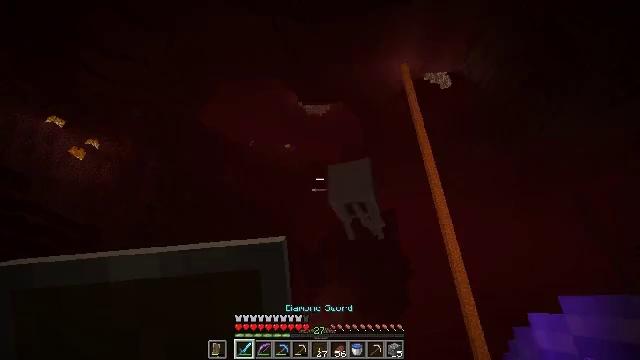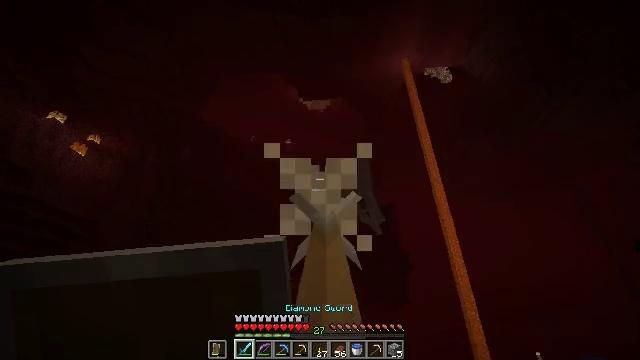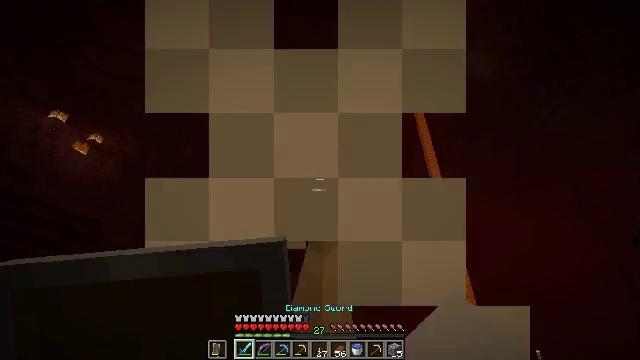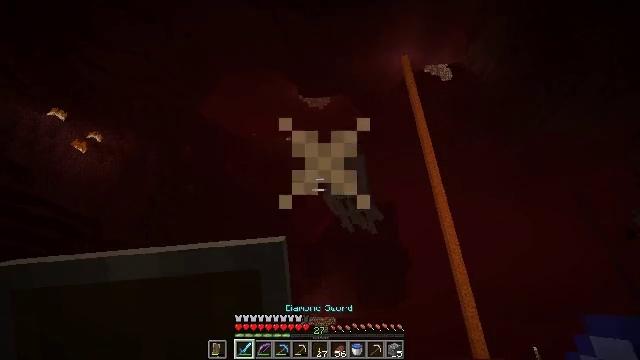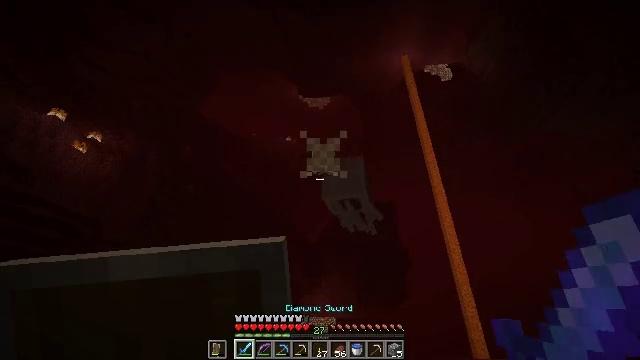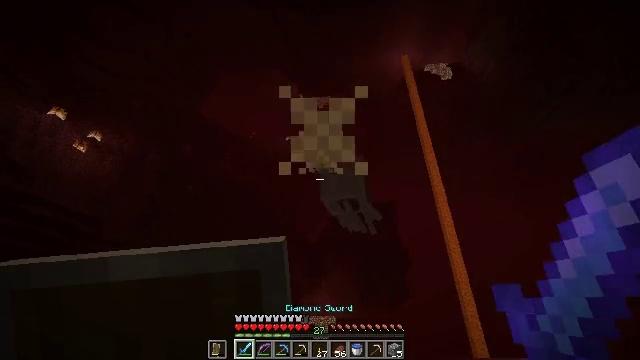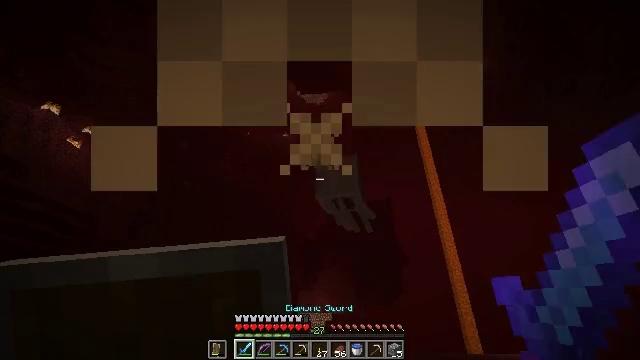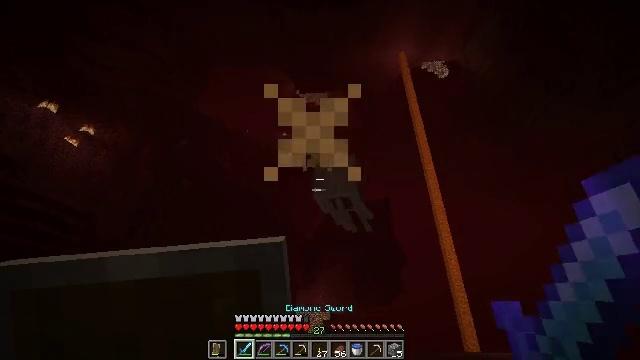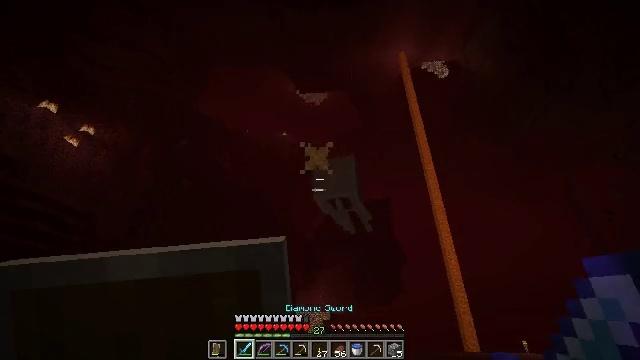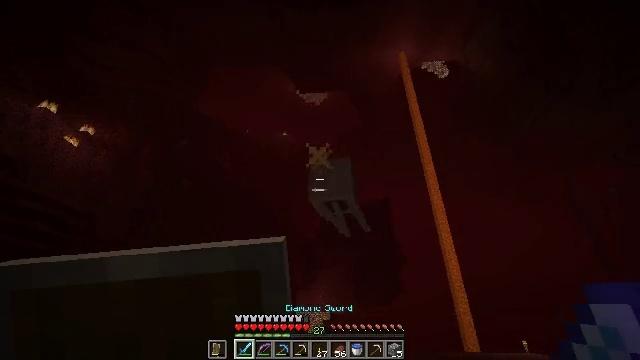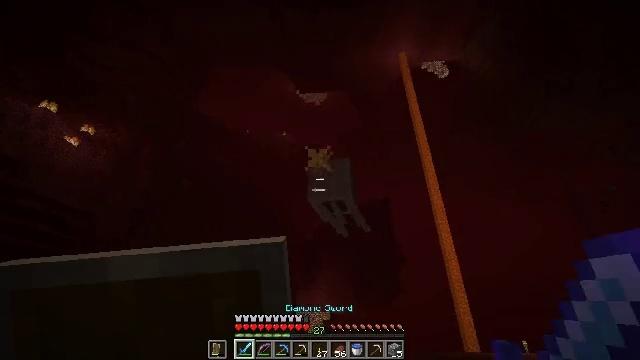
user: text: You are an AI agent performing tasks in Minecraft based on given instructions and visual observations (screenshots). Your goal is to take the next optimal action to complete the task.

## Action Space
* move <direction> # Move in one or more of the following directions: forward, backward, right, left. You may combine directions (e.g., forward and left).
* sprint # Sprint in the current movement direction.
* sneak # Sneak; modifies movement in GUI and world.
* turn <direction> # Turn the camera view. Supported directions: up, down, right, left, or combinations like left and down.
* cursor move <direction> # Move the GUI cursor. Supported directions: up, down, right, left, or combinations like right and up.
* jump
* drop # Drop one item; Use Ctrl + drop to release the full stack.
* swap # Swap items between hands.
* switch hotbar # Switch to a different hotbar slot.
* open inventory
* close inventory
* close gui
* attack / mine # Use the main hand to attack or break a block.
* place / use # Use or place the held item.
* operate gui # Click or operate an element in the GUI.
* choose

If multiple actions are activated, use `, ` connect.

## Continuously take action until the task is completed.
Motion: motion action
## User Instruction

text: Defeat the ghast.
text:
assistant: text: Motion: turn down
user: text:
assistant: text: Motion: no_op
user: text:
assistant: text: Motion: no_op
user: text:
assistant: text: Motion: no_op
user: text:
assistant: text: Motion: no_op
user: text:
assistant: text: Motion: no_op
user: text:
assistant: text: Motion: no_op
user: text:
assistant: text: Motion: no_op
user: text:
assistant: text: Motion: no_op
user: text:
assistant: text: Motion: no_op
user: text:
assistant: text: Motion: no_op